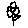
Label: flower